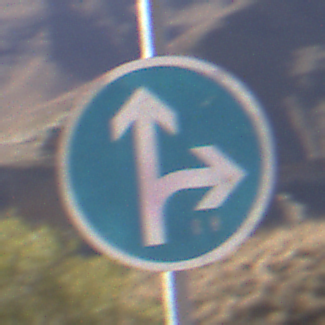
Verkehrszeichen: VorgeschriebeneFahrtrichtungGeradeausOderRechts
Umgebung: Outdoor, Nature
Tageszeit: MorningAfternoon
Wetter: Clear
Licht: Natural
Jahreszeit: NotSpecified
Kontrast: HighContrast